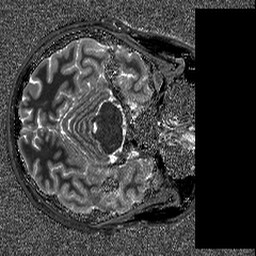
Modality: T1map
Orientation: axial
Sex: male